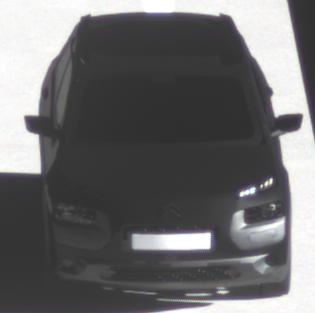
Make: Citroen
Model: C4 Cactus PureTech 75
Detailed model: C4 Cactus
Model produced from: 2014/09
Model produced until: 2015/03
Doors: 5
Color: black
Road condition: wet road
Daytime: morning or afternoon
Contrast: high contrast